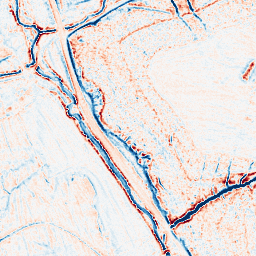
Category: edge_preserving
Decomposition family: anisotropic_diffusion
Decomposition parameters: iterations: 10
kappa: 100
gamma: 0.15
Upsampling method: cubic_mitchell
Upsampling parameters: scale: 4
Upsampling scale: 4